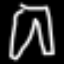
Label: pants